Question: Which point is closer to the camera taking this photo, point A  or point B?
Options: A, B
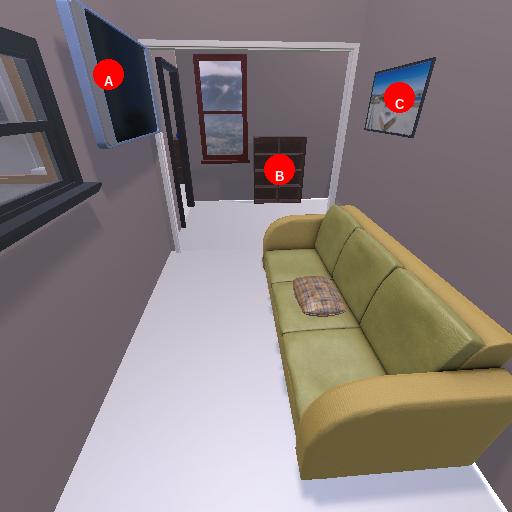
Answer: A